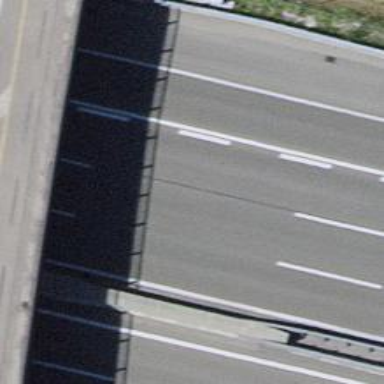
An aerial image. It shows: Motorway junction.